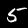
Digit: 5